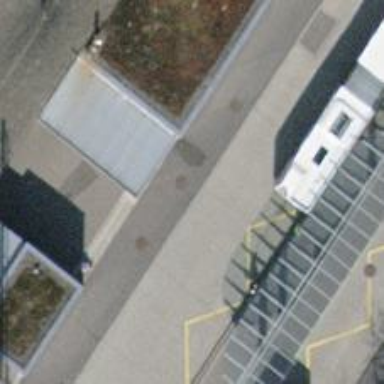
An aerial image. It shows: View of roof of building.